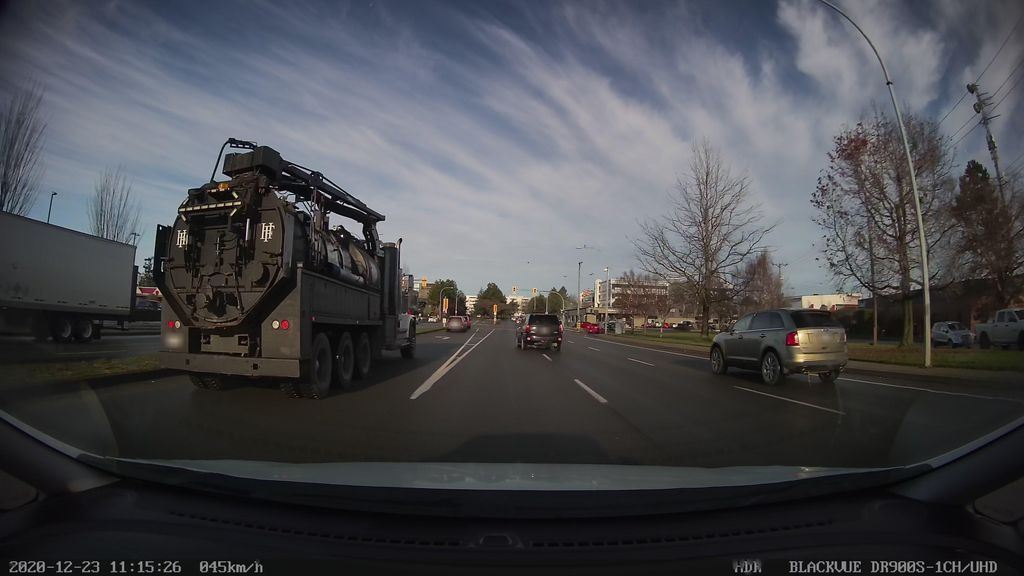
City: victoria